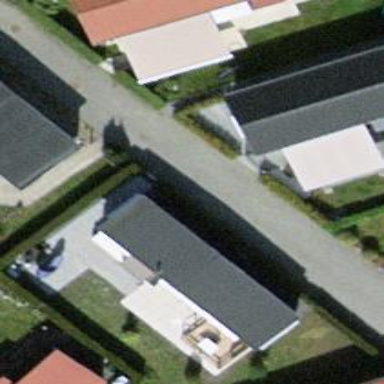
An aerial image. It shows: Static caravan.